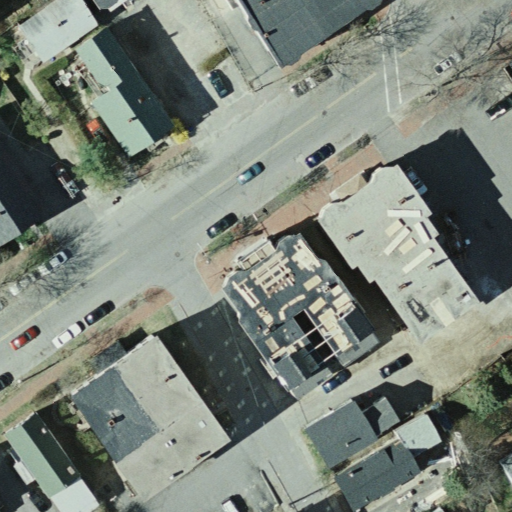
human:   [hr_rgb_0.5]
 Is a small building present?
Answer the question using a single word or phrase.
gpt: yes

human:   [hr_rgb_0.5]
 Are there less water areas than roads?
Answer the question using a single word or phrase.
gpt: yes

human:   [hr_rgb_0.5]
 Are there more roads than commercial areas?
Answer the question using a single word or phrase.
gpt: yes

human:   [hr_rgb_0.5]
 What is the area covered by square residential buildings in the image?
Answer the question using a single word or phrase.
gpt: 0m2

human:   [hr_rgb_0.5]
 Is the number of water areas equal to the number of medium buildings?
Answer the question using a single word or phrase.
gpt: no

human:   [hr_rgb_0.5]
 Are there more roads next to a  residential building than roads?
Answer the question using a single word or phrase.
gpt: no

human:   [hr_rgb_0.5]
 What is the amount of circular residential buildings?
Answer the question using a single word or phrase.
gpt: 0

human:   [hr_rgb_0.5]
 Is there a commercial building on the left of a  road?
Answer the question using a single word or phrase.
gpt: no

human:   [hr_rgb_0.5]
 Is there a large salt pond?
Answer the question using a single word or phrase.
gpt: no

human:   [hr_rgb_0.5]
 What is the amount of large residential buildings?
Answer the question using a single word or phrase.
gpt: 3

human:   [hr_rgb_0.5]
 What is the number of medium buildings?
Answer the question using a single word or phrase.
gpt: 5

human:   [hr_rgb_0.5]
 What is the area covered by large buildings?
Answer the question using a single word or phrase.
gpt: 1835m2

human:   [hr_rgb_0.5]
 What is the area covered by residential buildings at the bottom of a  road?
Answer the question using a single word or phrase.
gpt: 2530m2

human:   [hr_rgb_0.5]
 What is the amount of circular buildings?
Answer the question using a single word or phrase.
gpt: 0

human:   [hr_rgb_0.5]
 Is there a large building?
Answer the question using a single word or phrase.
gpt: yes

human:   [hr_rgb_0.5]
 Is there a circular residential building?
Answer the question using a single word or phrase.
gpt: no

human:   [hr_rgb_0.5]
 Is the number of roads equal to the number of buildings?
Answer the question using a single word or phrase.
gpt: no

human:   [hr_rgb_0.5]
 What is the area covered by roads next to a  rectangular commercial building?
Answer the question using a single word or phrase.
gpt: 0m2

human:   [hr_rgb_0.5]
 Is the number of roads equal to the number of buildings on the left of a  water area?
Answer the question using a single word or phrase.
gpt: no

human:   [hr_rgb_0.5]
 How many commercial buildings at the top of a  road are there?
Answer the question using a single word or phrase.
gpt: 0

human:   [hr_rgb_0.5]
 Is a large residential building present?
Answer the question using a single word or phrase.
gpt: yes

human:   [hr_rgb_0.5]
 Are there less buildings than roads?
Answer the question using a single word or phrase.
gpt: no

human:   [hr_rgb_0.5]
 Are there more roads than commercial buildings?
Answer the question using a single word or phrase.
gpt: yes

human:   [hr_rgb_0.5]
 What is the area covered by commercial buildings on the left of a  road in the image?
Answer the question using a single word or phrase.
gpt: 0m2

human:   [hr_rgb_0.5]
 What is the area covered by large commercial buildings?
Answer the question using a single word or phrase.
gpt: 0m2

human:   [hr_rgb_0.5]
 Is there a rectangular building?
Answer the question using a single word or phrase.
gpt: yes

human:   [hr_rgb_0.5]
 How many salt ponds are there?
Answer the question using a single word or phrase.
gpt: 0

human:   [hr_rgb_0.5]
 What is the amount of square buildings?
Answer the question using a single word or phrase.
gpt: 0

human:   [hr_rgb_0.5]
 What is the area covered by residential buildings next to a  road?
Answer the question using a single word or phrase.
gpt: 2707m2

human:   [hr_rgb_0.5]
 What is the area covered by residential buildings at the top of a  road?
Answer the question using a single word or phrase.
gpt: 892m2

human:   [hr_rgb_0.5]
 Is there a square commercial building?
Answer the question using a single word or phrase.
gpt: no

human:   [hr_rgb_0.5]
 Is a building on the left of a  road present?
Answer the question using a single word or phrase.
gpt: yes

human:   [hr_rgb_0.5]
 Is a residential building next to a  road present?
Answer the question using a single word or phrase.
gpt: yes

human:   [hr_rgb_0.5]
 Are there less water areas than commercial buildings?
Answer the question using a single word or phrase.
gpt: no

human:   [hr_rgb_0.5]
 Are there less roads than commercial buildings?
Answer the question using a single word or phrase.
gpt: no

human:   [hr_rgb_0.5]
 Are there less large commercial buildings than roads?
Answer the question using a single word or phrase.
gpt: yes